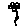
Label: flower